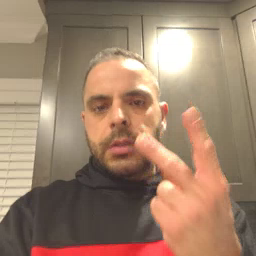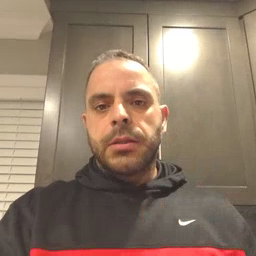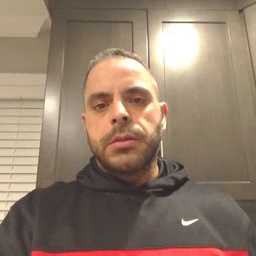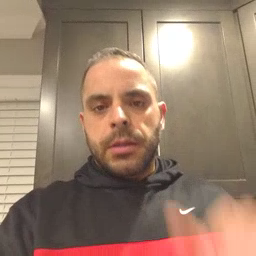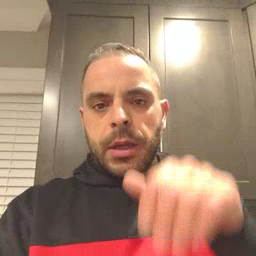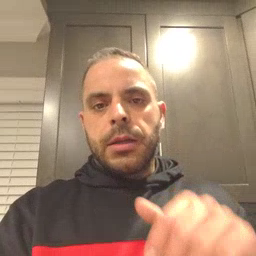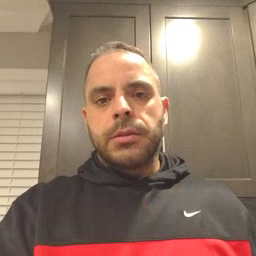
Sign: night